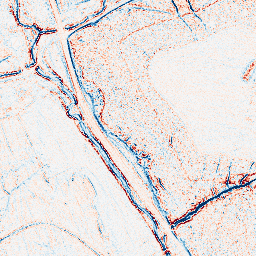
Category: edge_preserving
Decomposition family: bilateral
Decomposition parameters: d: 5
sigma_color: 100
sigma_space: 50
Upsampling method: regularized
Upsampling parameters: scale: 2
lambda_reg: 0.001
Upsampling scale: 2